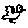
Label: bird